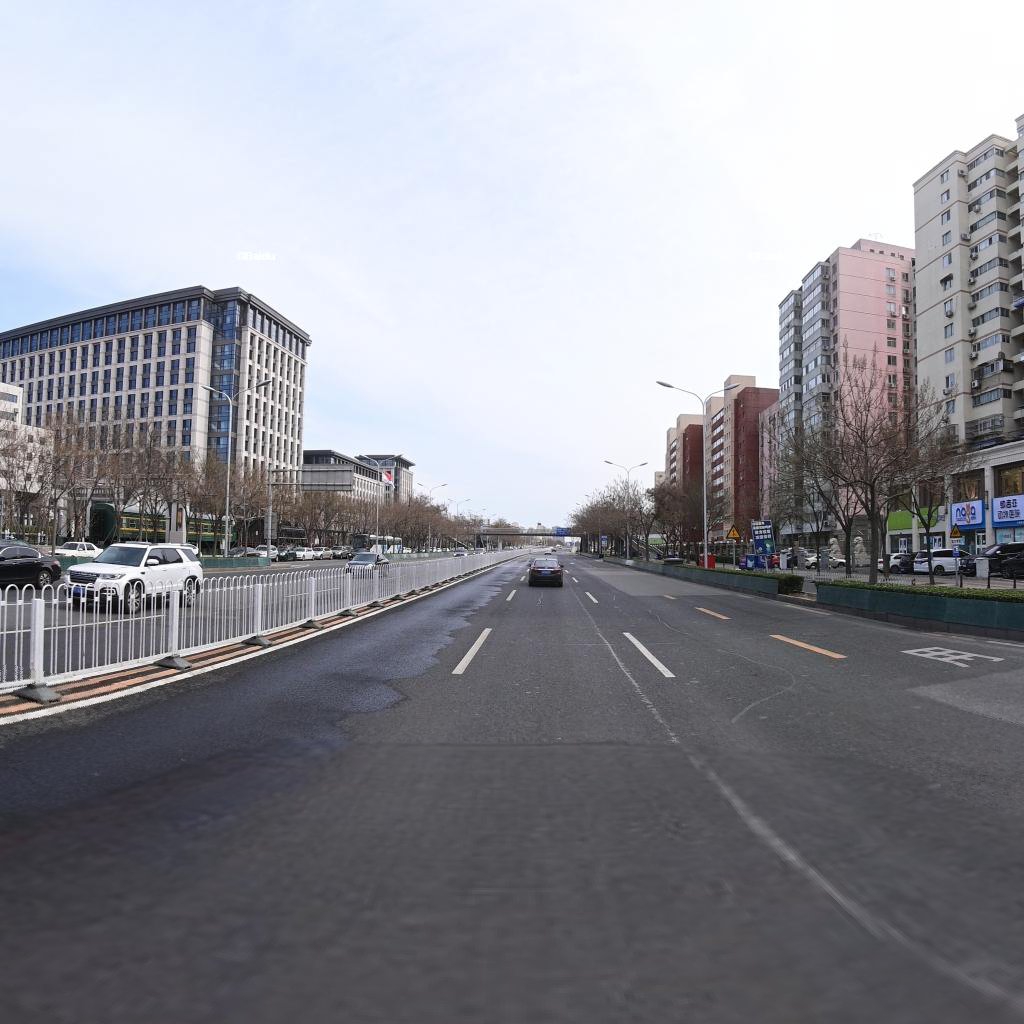
Region: Haidian
Road damage annotations: longitudinal patch, longitudinal patch, longitudinal patch, longitudinal patch